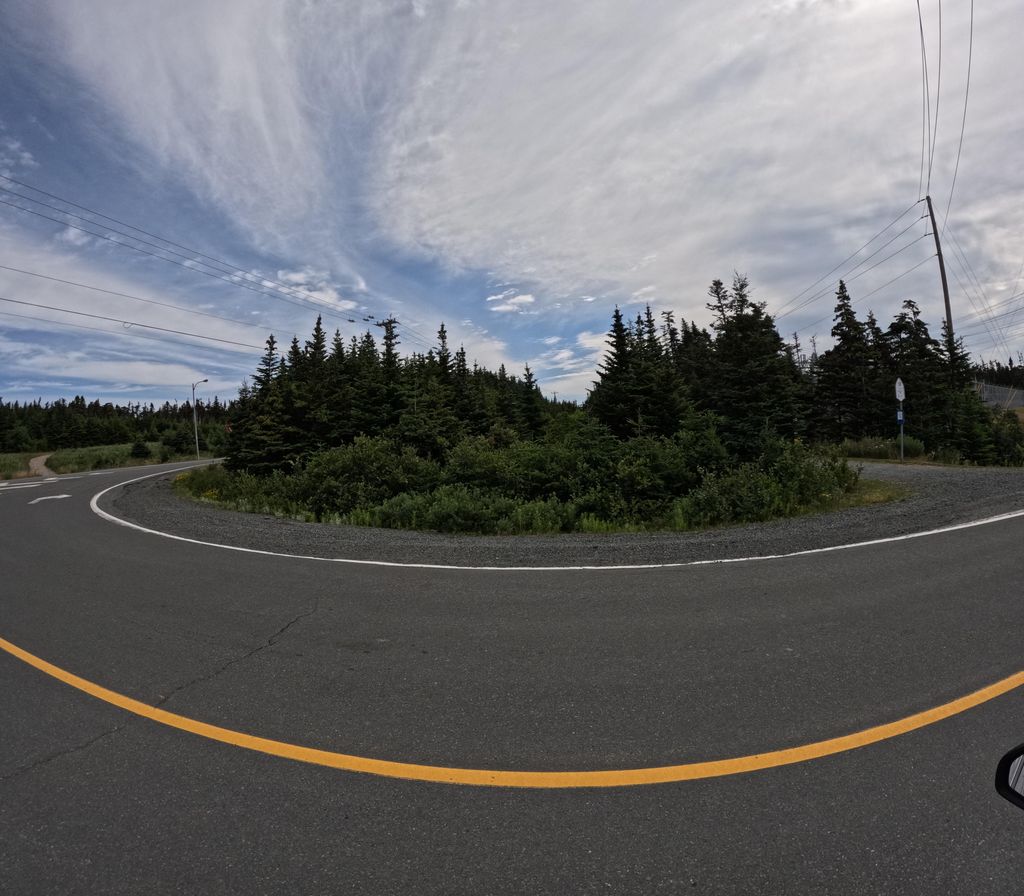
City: st_johns